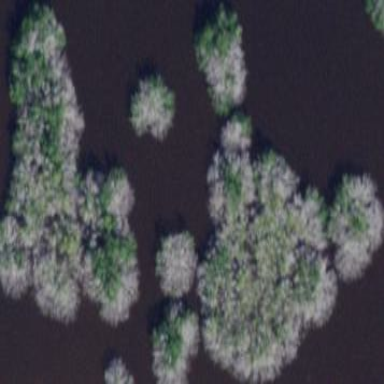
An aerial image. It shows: Mangrove wetland featuring Mangrove Swamp plant community.